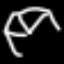
Label: diamond